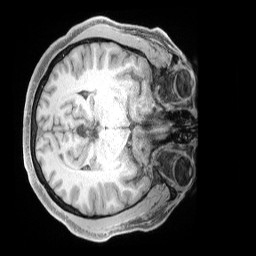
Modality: T1w
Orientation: axial
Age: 34
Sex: male
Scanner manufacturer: siemens
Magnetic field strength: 3 T
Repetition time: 2 s
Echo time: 0.00211 s